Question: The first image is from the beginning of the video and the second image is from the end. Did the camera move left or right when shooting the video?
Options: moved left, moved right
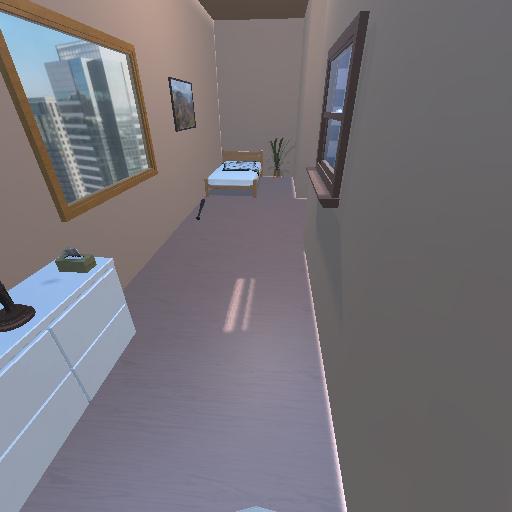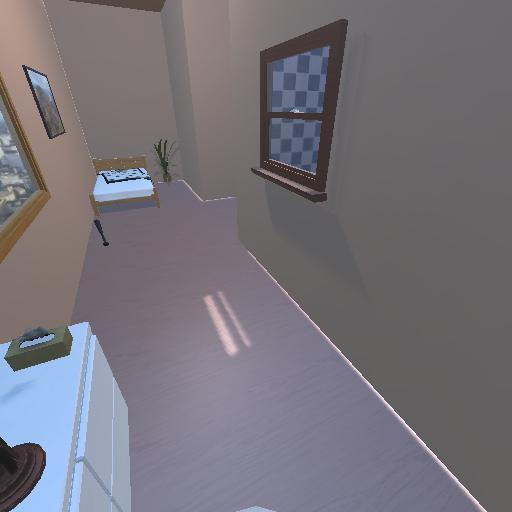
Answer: moved left